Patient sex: F
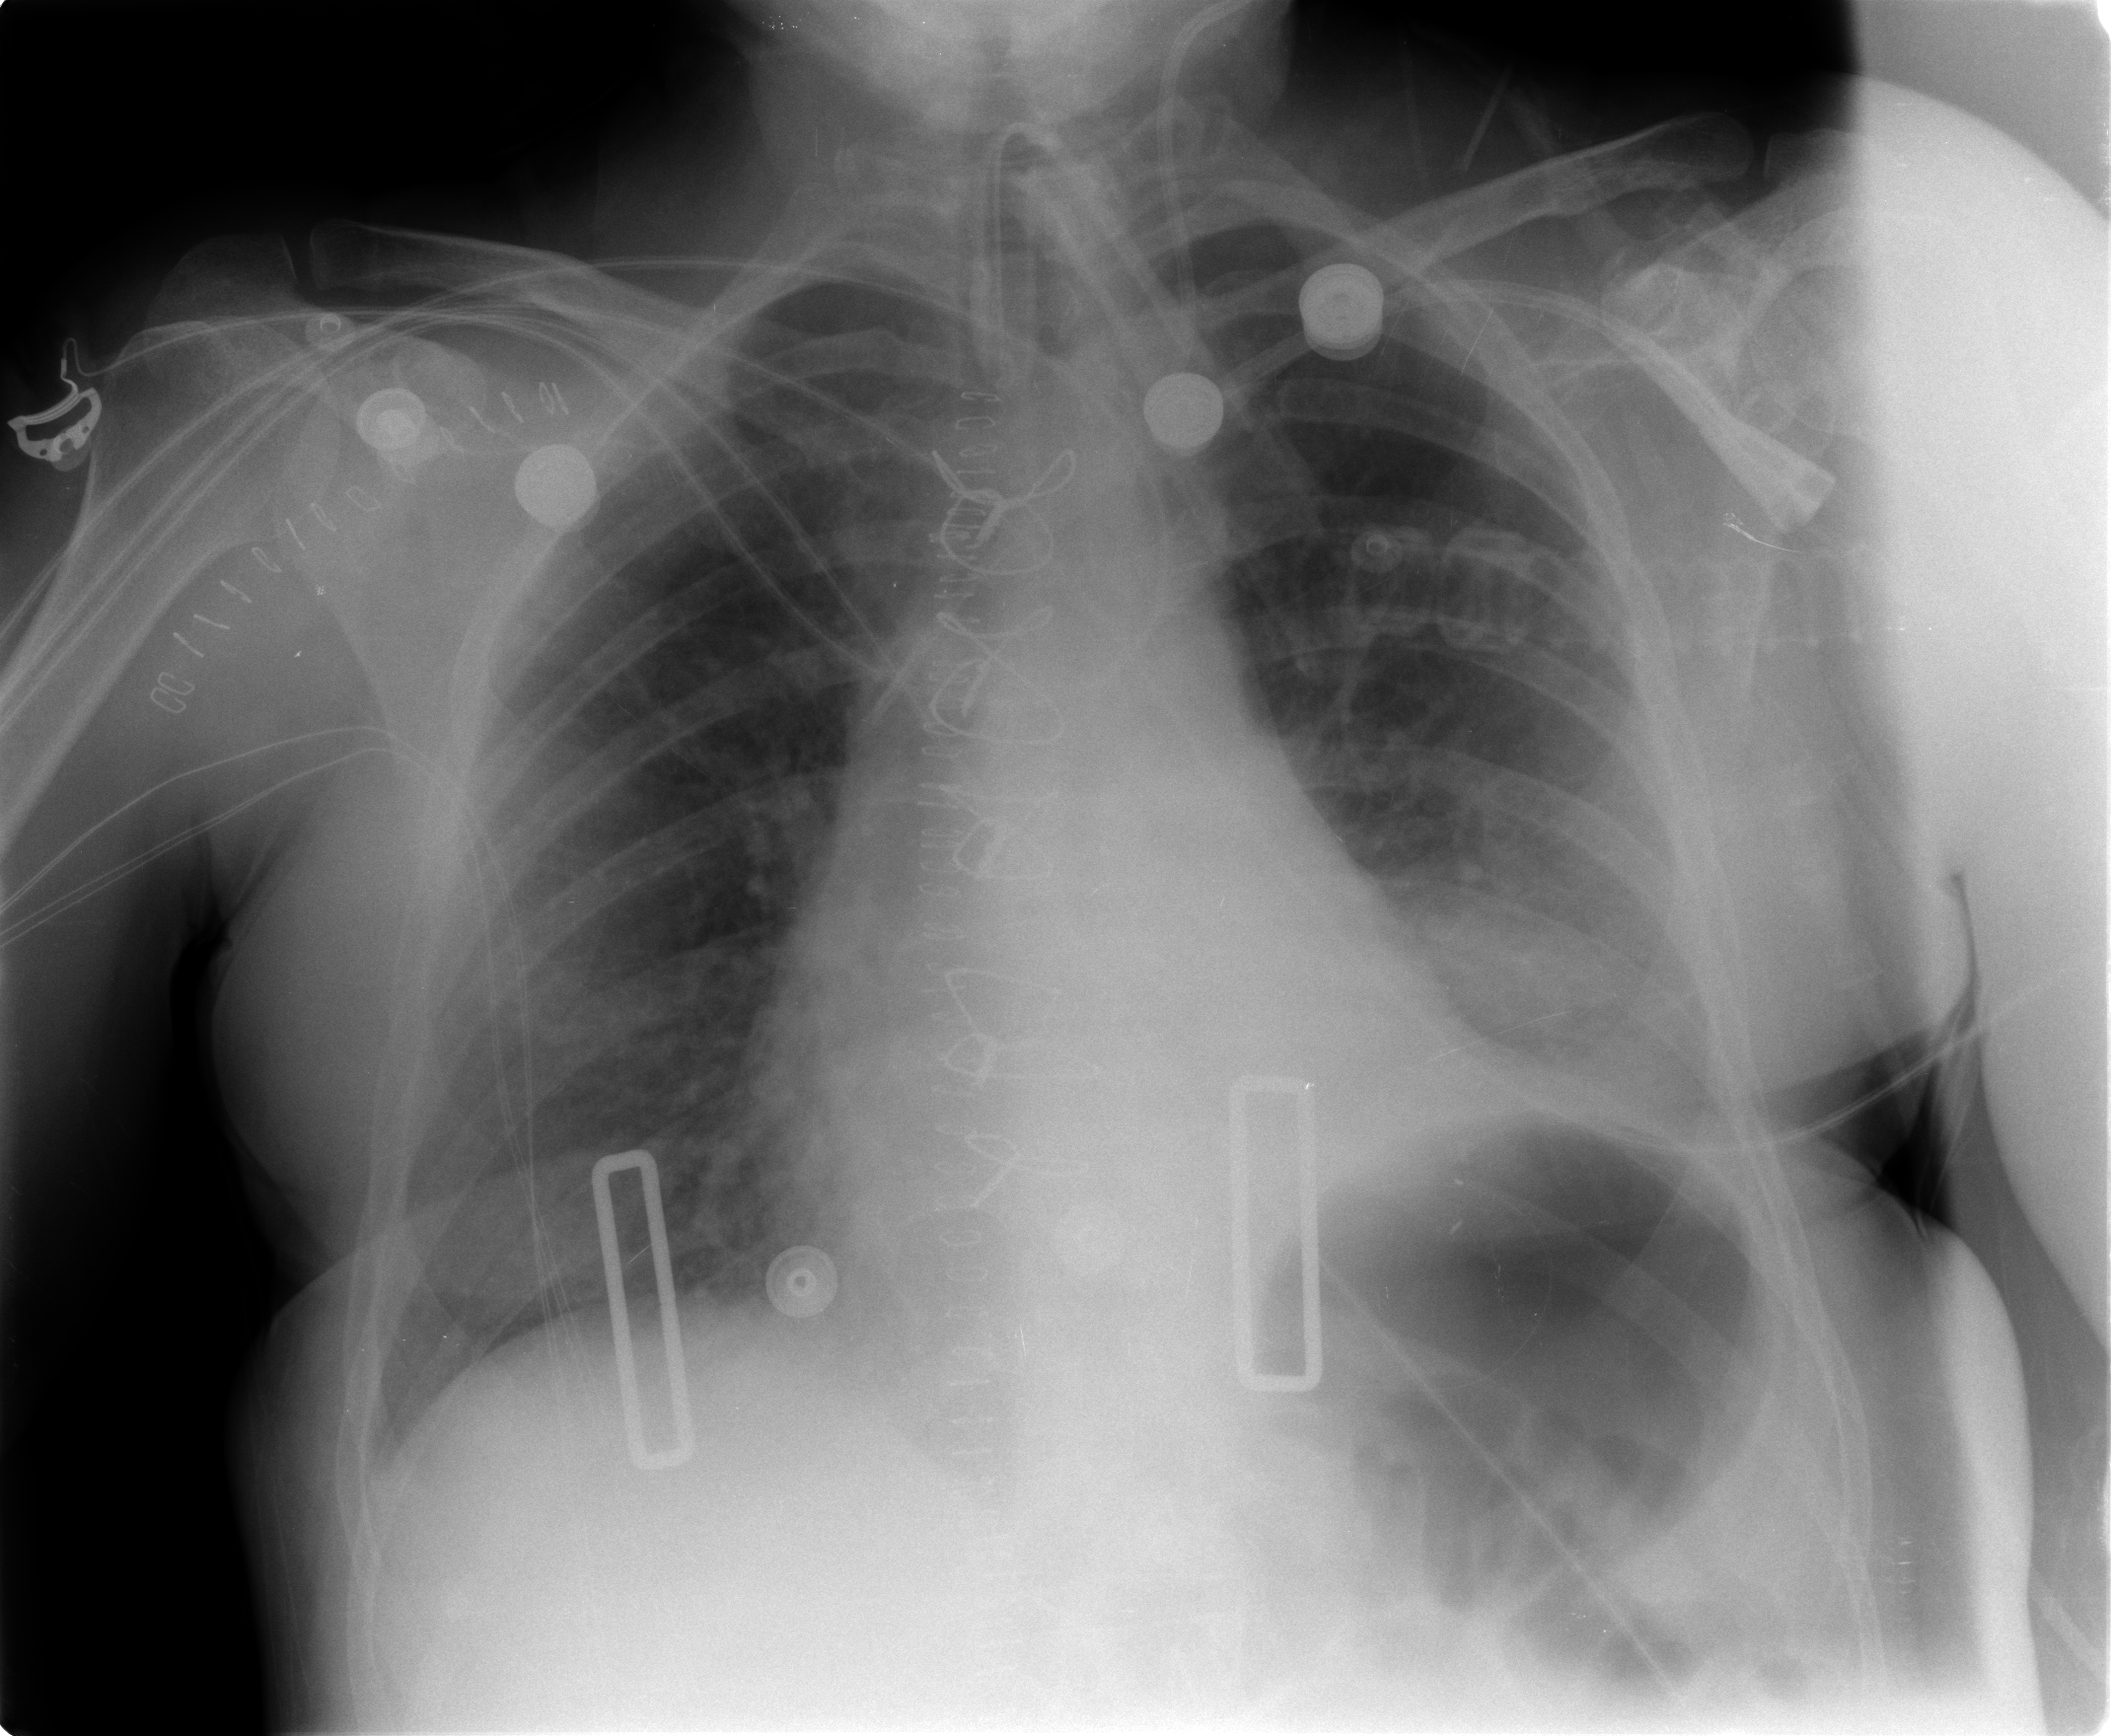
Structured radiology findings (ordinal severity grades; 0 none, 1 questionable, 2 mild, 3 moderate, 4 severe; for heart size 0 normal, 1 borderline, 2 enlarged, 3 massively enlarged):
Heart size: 1
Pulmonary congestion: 2
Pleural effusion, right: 1
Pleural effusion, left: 2
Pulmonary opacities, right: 1
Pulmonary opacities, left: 1
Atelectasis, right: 2
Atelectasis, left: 2